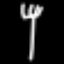
Label: fork